Interaction volume radius: 5 \u00c5
Interaction volume height: 10 \u00c5
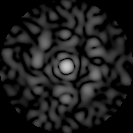
Disorder parameter: 0.8313